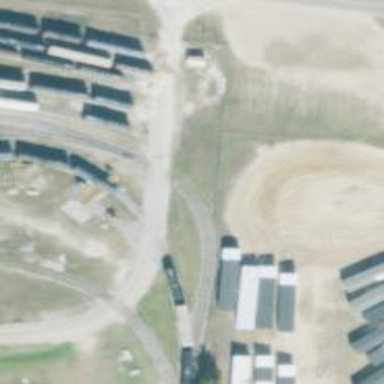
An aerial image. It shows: Level crossing along the railway.